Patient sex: M
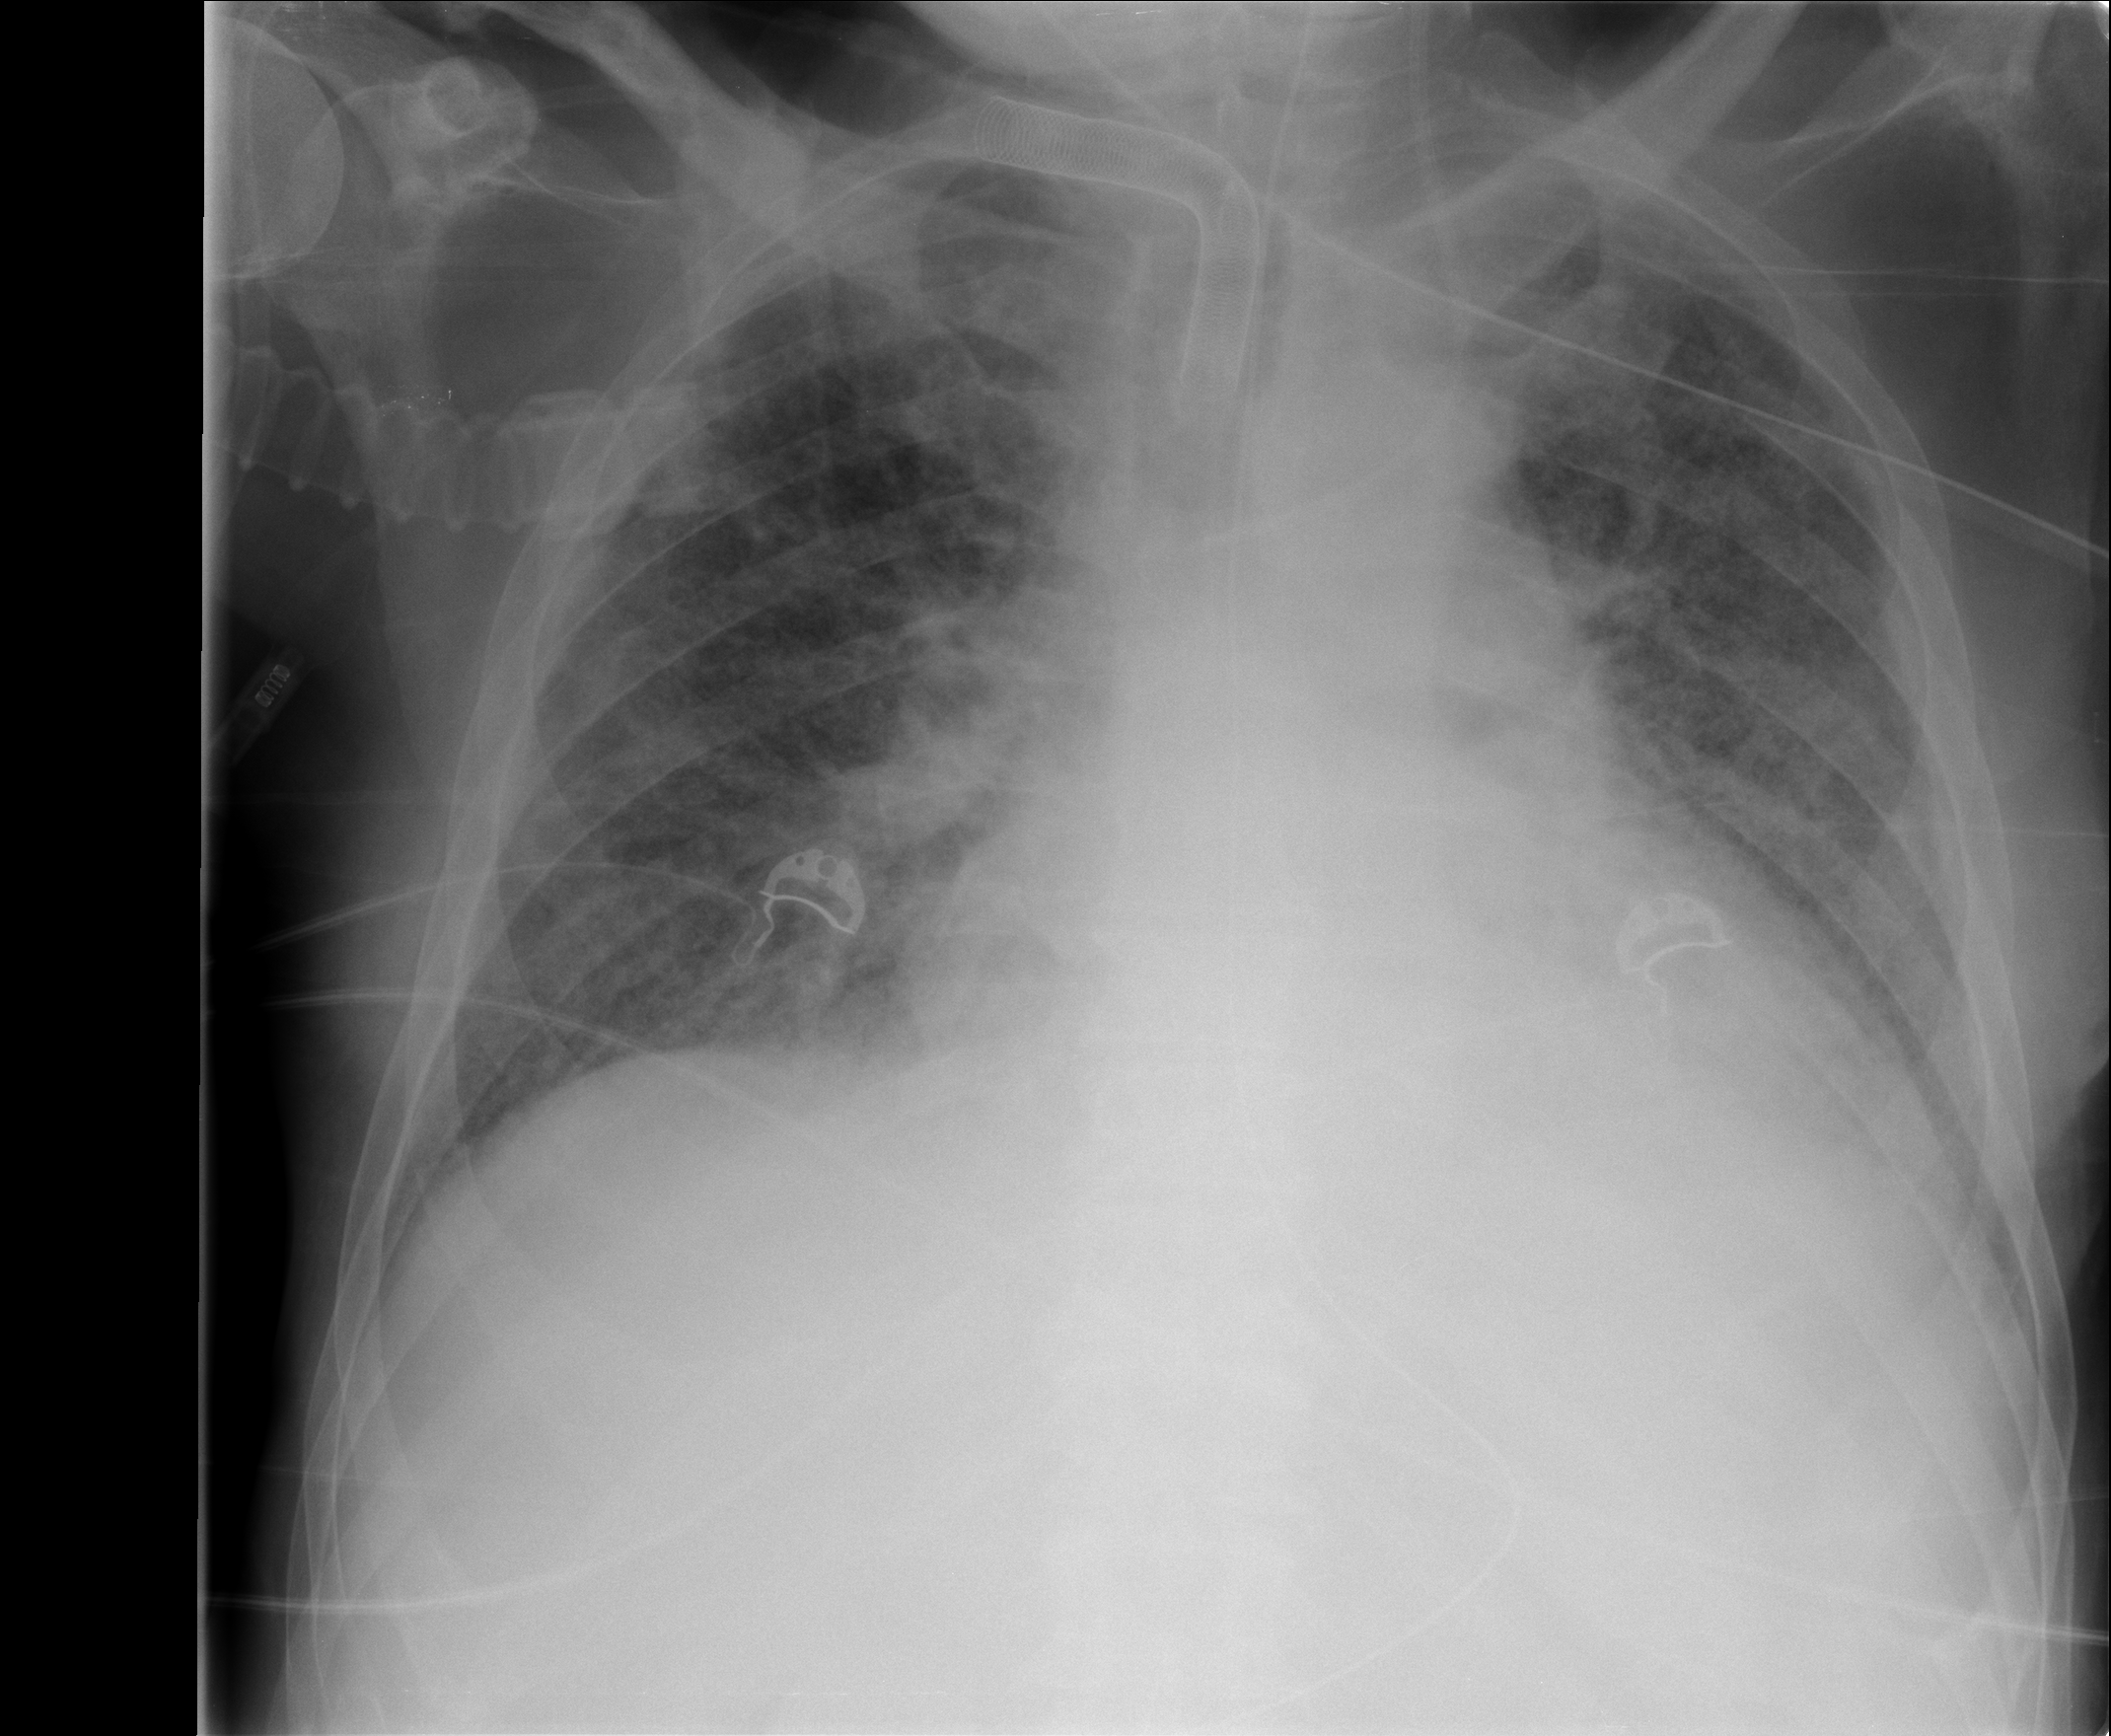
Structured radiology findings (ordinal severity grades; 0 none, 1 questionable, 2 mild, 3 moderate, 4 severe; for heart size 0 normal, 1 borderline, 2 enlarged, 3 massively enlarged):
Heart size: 2
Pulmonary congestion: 2
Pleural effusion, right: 2
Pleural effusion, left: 2
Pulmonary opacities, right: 3
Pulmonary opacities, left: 3
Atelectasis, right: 2
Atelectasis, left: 2